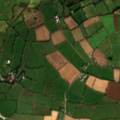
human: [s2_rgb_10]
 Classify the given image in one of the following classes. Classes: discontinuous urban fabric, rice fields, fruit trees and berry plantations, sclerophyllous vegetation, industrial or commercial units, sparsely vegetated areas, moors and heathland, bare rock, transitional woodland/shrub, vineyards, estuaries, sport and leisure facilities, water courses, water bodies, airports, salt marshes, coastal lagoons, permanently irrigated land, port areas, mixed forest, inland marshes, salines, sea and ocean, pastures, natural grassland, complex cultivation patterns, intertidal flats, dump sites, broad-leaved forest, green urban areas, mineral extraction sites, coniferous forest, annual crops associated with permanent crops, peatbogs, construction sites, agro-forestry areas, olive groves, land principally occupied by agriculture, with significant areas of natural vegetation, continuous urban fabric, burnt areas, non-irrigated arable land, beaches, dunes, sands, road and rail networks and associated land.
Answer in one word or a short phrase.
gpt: pastures